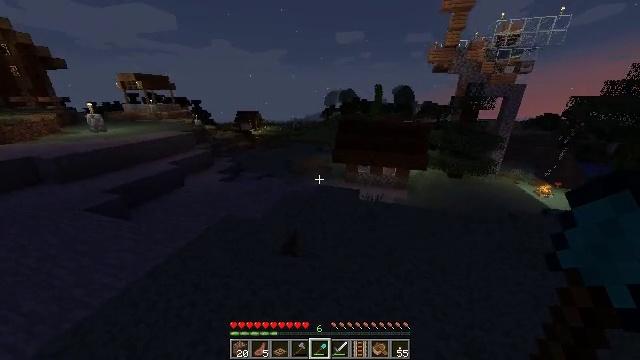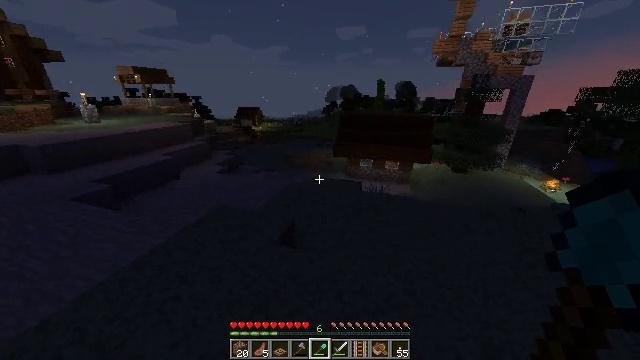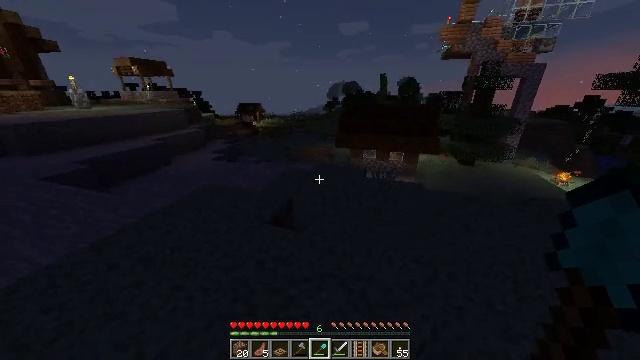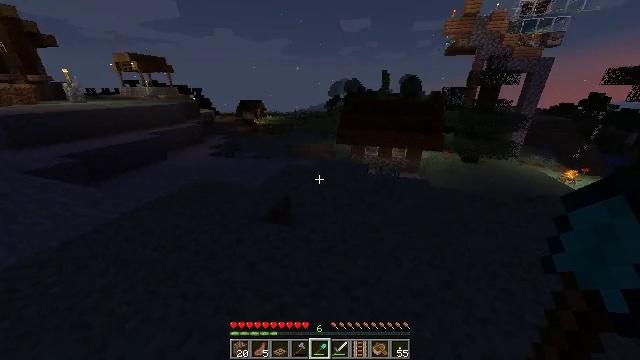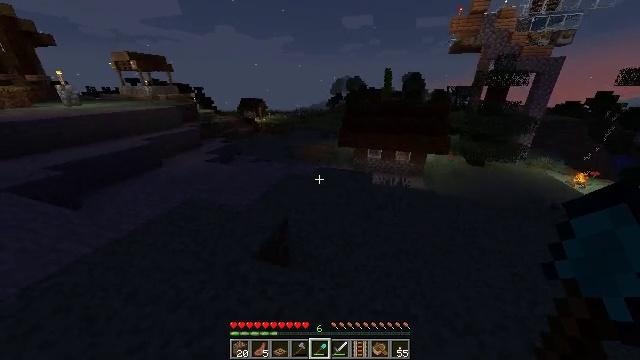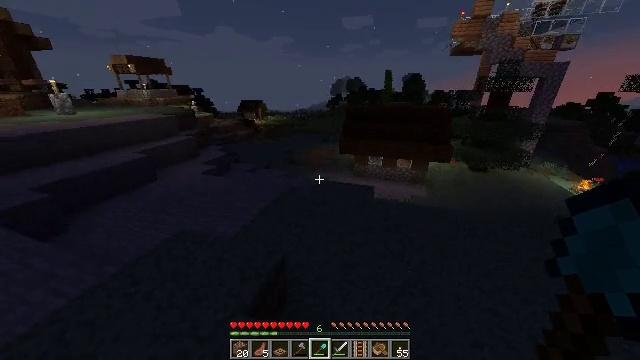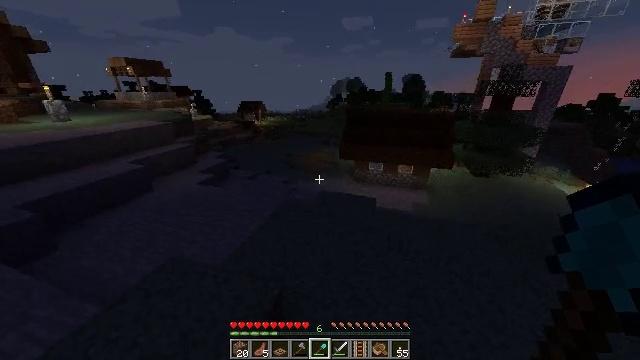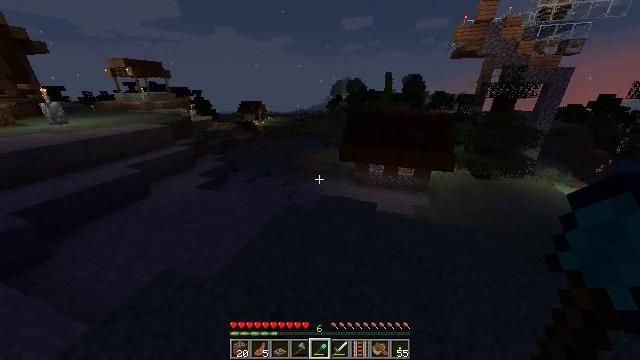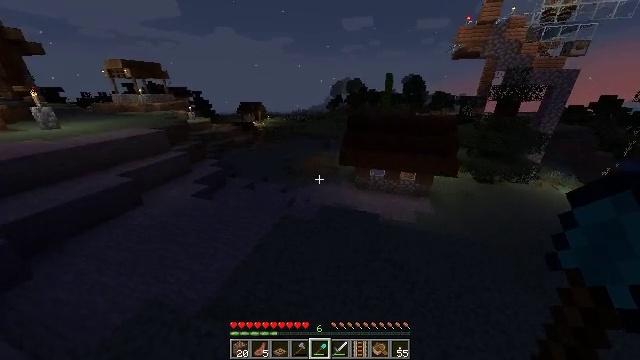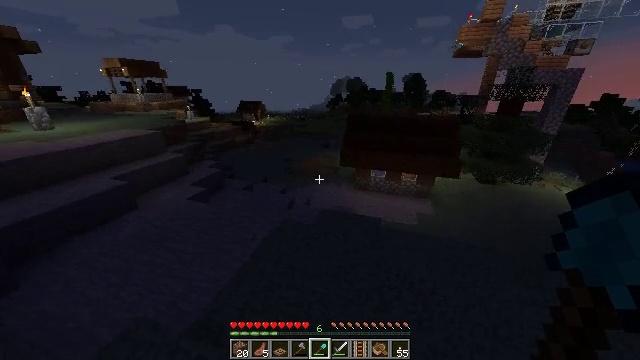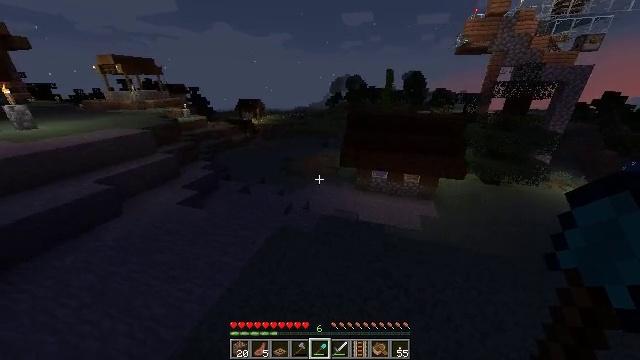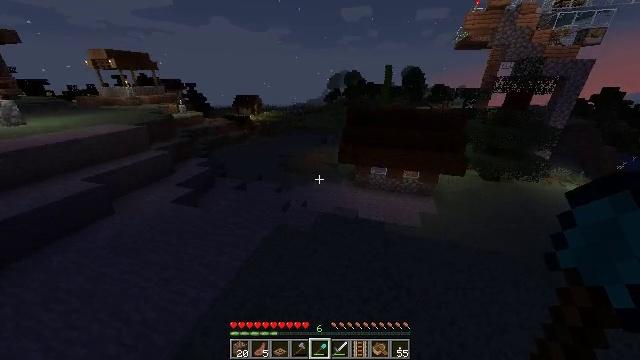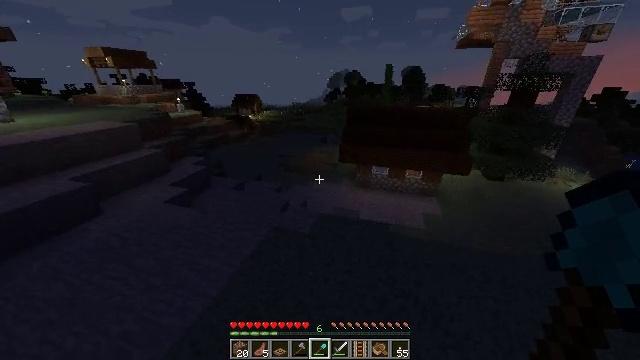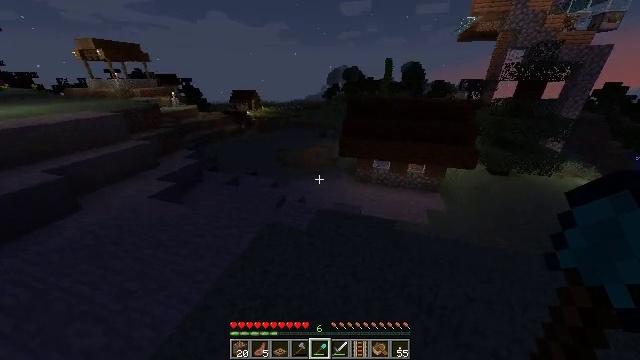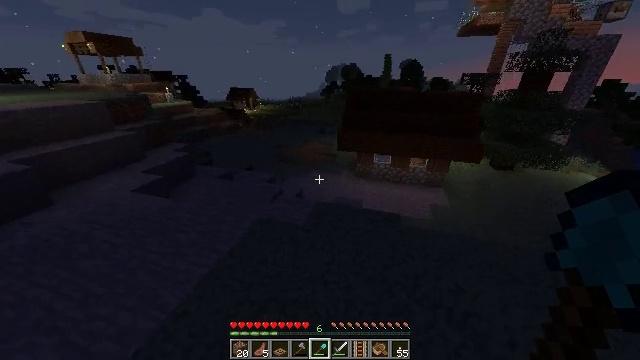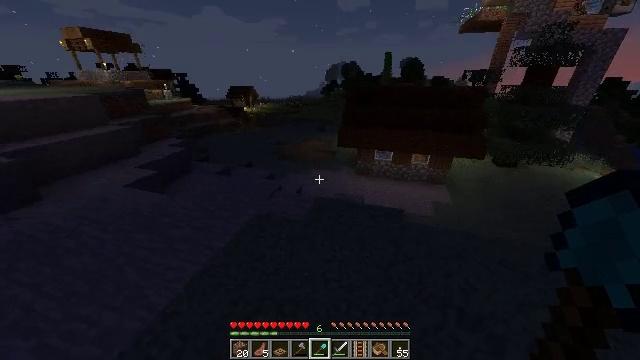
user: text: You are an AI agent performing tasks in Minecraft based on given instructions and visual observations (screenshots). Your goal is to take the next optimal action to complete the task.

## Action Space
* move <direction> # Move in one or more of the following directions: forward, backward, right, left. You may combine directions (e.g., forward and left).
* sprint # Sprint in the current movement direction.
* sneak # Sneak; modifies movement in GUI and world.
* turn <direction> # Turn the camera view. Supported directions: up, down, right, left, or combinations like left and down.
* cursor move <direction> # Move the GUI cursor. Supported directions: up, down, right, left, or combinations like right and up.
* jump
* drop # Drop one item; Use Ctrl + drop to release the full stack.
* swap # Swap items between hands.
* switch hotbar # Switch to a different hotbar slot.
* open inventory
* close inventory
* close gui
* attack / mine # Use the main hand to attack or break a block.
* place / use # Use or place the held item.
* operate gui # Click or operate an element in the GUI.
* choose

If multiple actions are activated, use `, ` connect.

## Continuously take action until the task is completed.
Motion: motion action
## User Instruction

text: Pick up the poppy from the field.
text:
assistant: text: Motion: move forward, jump
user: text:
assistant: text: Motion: move forward, jump
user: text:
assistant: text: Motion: move forward, sprint, jump
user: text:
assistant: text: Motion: move forward, sprint, jump
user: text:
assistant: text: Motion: move forward, sprint, jump
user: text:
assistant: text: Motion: move forward, sprint, jump
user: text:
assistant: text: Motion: move forward, jump
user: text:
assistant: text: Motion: move forward, jump
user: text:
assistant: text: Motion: move forward, jump
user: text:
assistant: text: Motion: move forward, jump
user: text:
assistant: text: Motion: move forward, jump
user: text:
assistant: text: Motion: move forward, jump
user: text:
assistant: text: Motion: move forward, jump
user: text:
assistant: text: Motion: move forward, jump
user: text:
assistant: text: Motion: move forward, jump
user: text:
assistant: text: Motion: move forward, sprint, jump
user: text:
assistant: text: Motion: move forward, sprint, jump
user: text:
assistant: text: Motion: move forward, sprint, jump
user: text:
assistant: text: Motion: move forward, sprint, jump
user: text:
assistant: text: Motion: move forward, sprint, turn left, jump
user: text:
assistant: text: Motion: move forward, turn left and down, jump
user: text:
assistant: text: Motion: move forward, turn left, jump
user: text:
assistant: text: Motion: move forward, jump
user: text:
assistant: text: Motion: move forward, jump
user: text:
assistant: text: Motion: move forward, jump
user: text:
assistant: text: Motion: move forward, turn down, jump
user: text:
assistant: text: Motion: move forward, turn down, jump
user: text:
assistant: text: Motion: move forward, turn down, jump
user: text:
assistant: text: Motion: move forward, turn down, jump
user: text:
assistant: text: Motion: move forward, jump